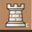
Piece: wR